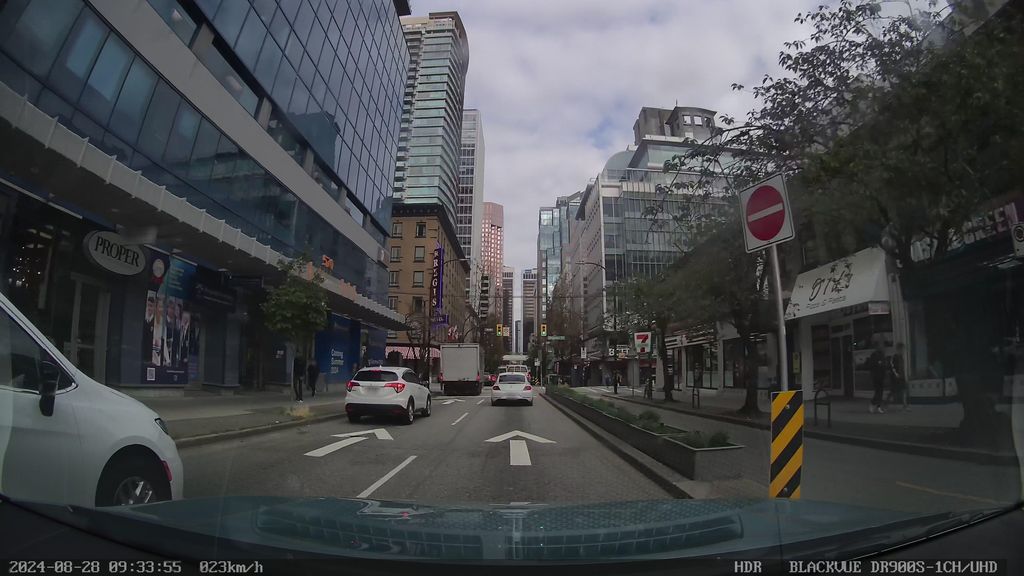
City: vancouver